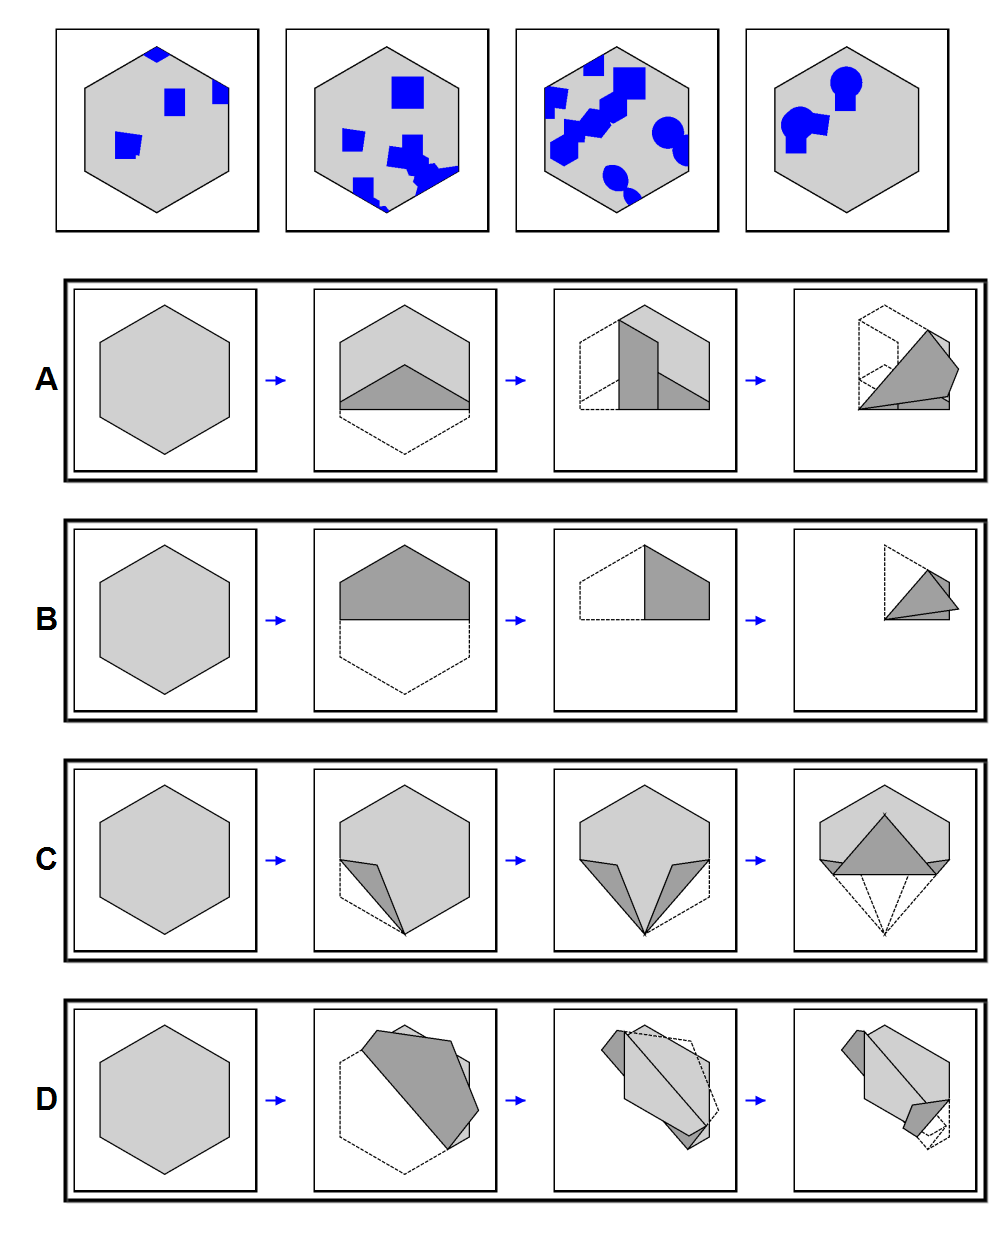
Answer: D